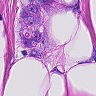
Metastatic tissue present: yes